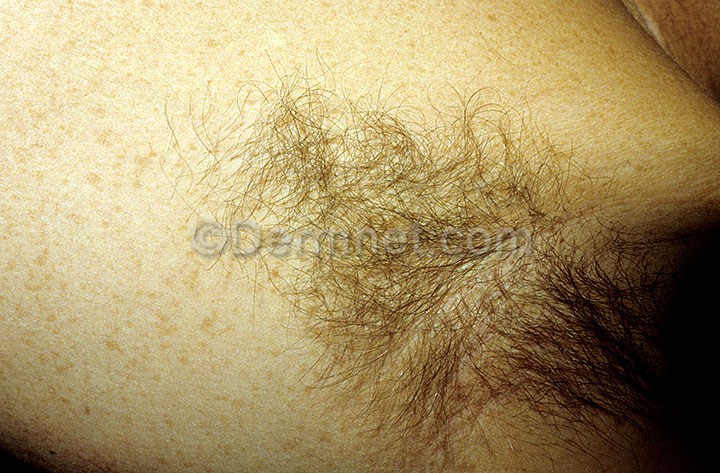
Disease: Systemic Disease